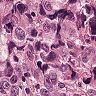
Metastatic tissue present: yes